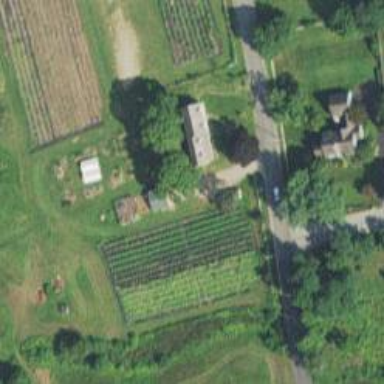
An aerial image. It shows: Farm.